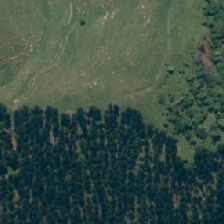
Land cover: low_producing_grassland